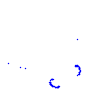
Particle: proton